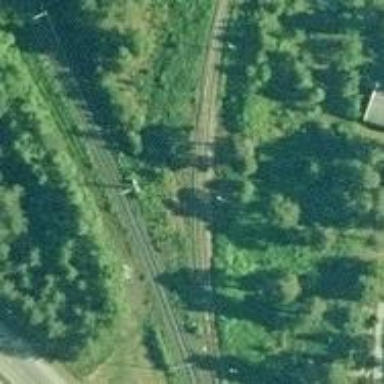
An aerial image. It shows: Railway track with continuous electrified contact line.